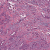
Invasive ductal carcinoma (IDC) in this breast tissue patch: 1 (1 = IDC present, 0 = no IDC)